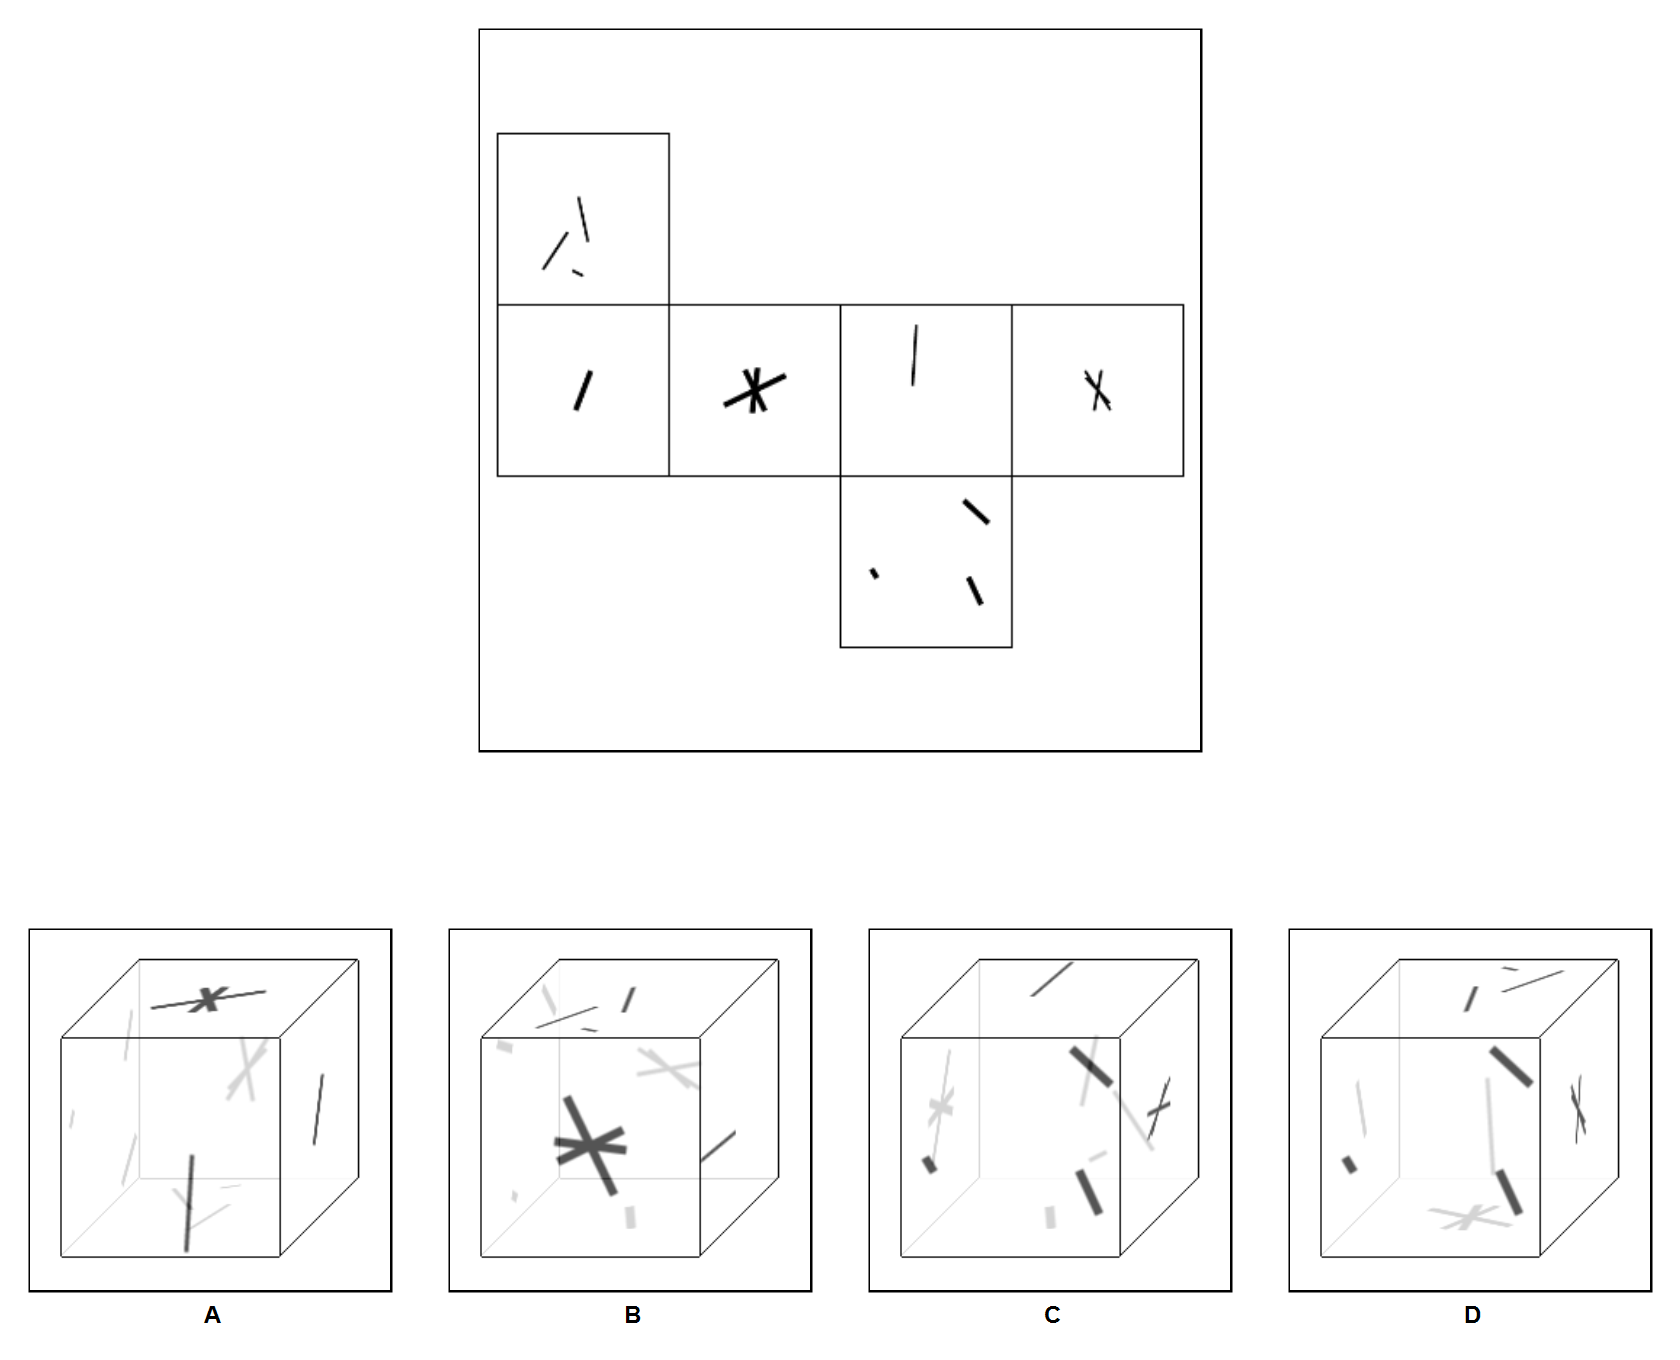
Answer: C